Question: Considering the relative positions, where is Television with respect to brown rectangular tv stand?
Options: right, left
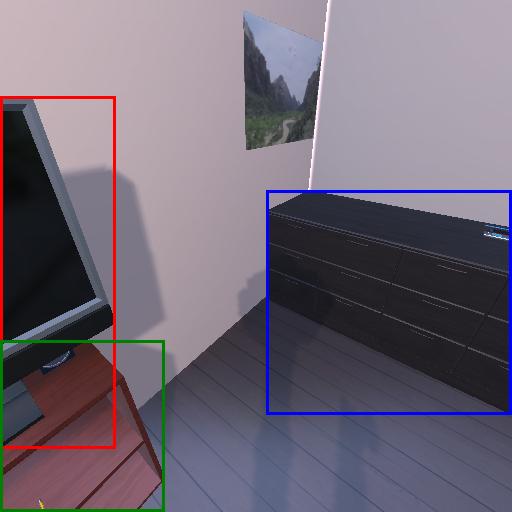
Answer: right